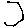
Label: hexagon